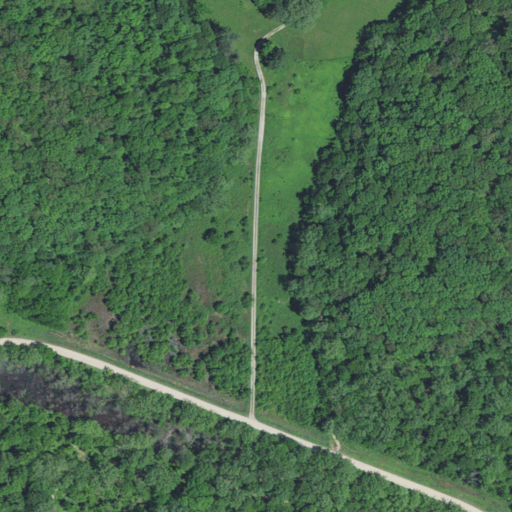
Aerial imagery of valley in Indiana named Forman Hollow containing deciduous forest, grassland, open development, and woody wetlands